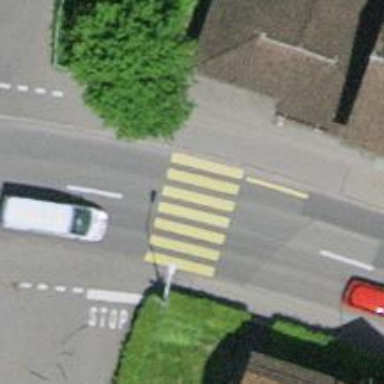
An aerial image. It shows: Uncontrolled zebra crossing on the road.